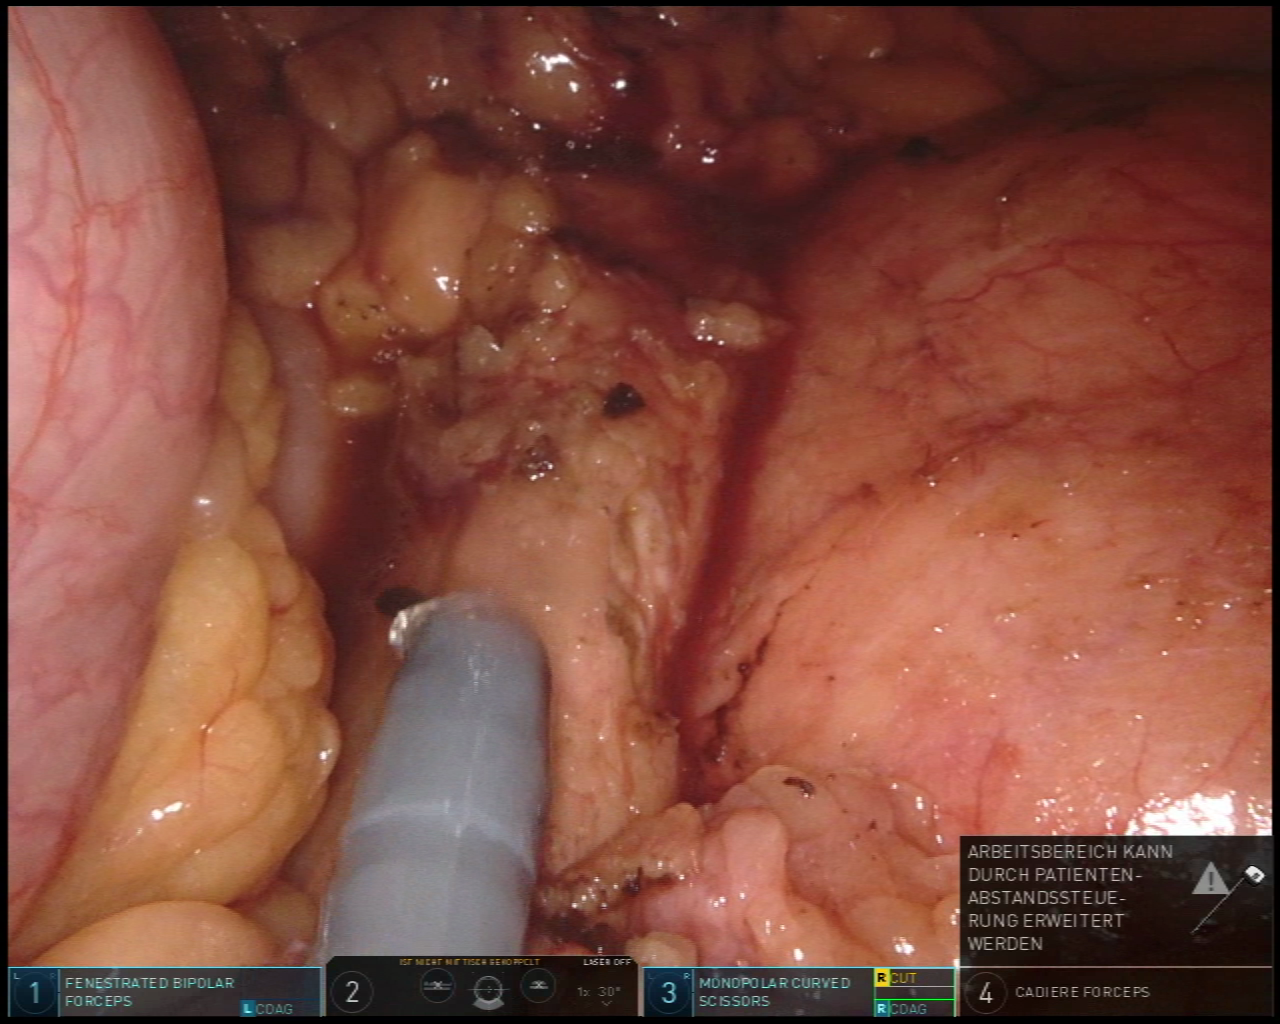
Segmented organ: stomach
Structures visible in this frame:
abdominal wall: yes
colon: yes
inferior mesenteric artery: no
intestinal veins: no
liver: no
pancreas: yes
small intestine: no
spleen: no
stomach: yes
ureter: no
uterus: no
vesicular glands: no